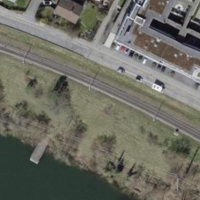
EUNIS habitat code: 41
Species observed at this site:
Podarcis muralis